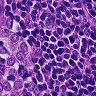
Metastatic tissue present: yes